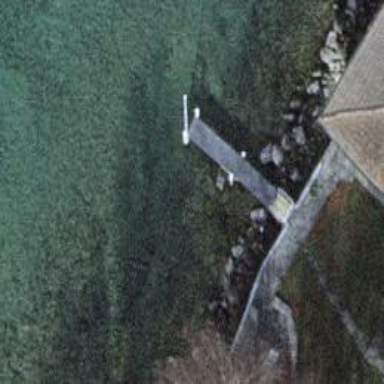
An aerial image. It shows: Man-made pier.